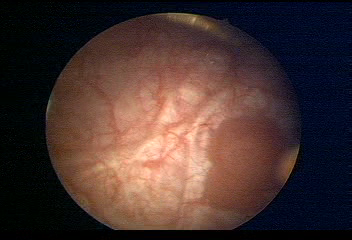
Modality: WLC
Class: Malignant
Subclass: LowGradePapillary
Lesion: L1
Stage: Ta
Morphology: Papillary
Bladder cancer association: Yes
Annotated structures: Tumor